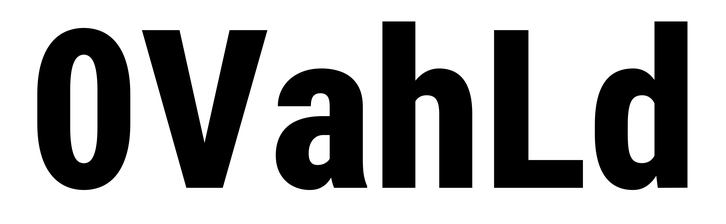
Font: Roboto_Condensed_ExtraBold